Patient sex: M
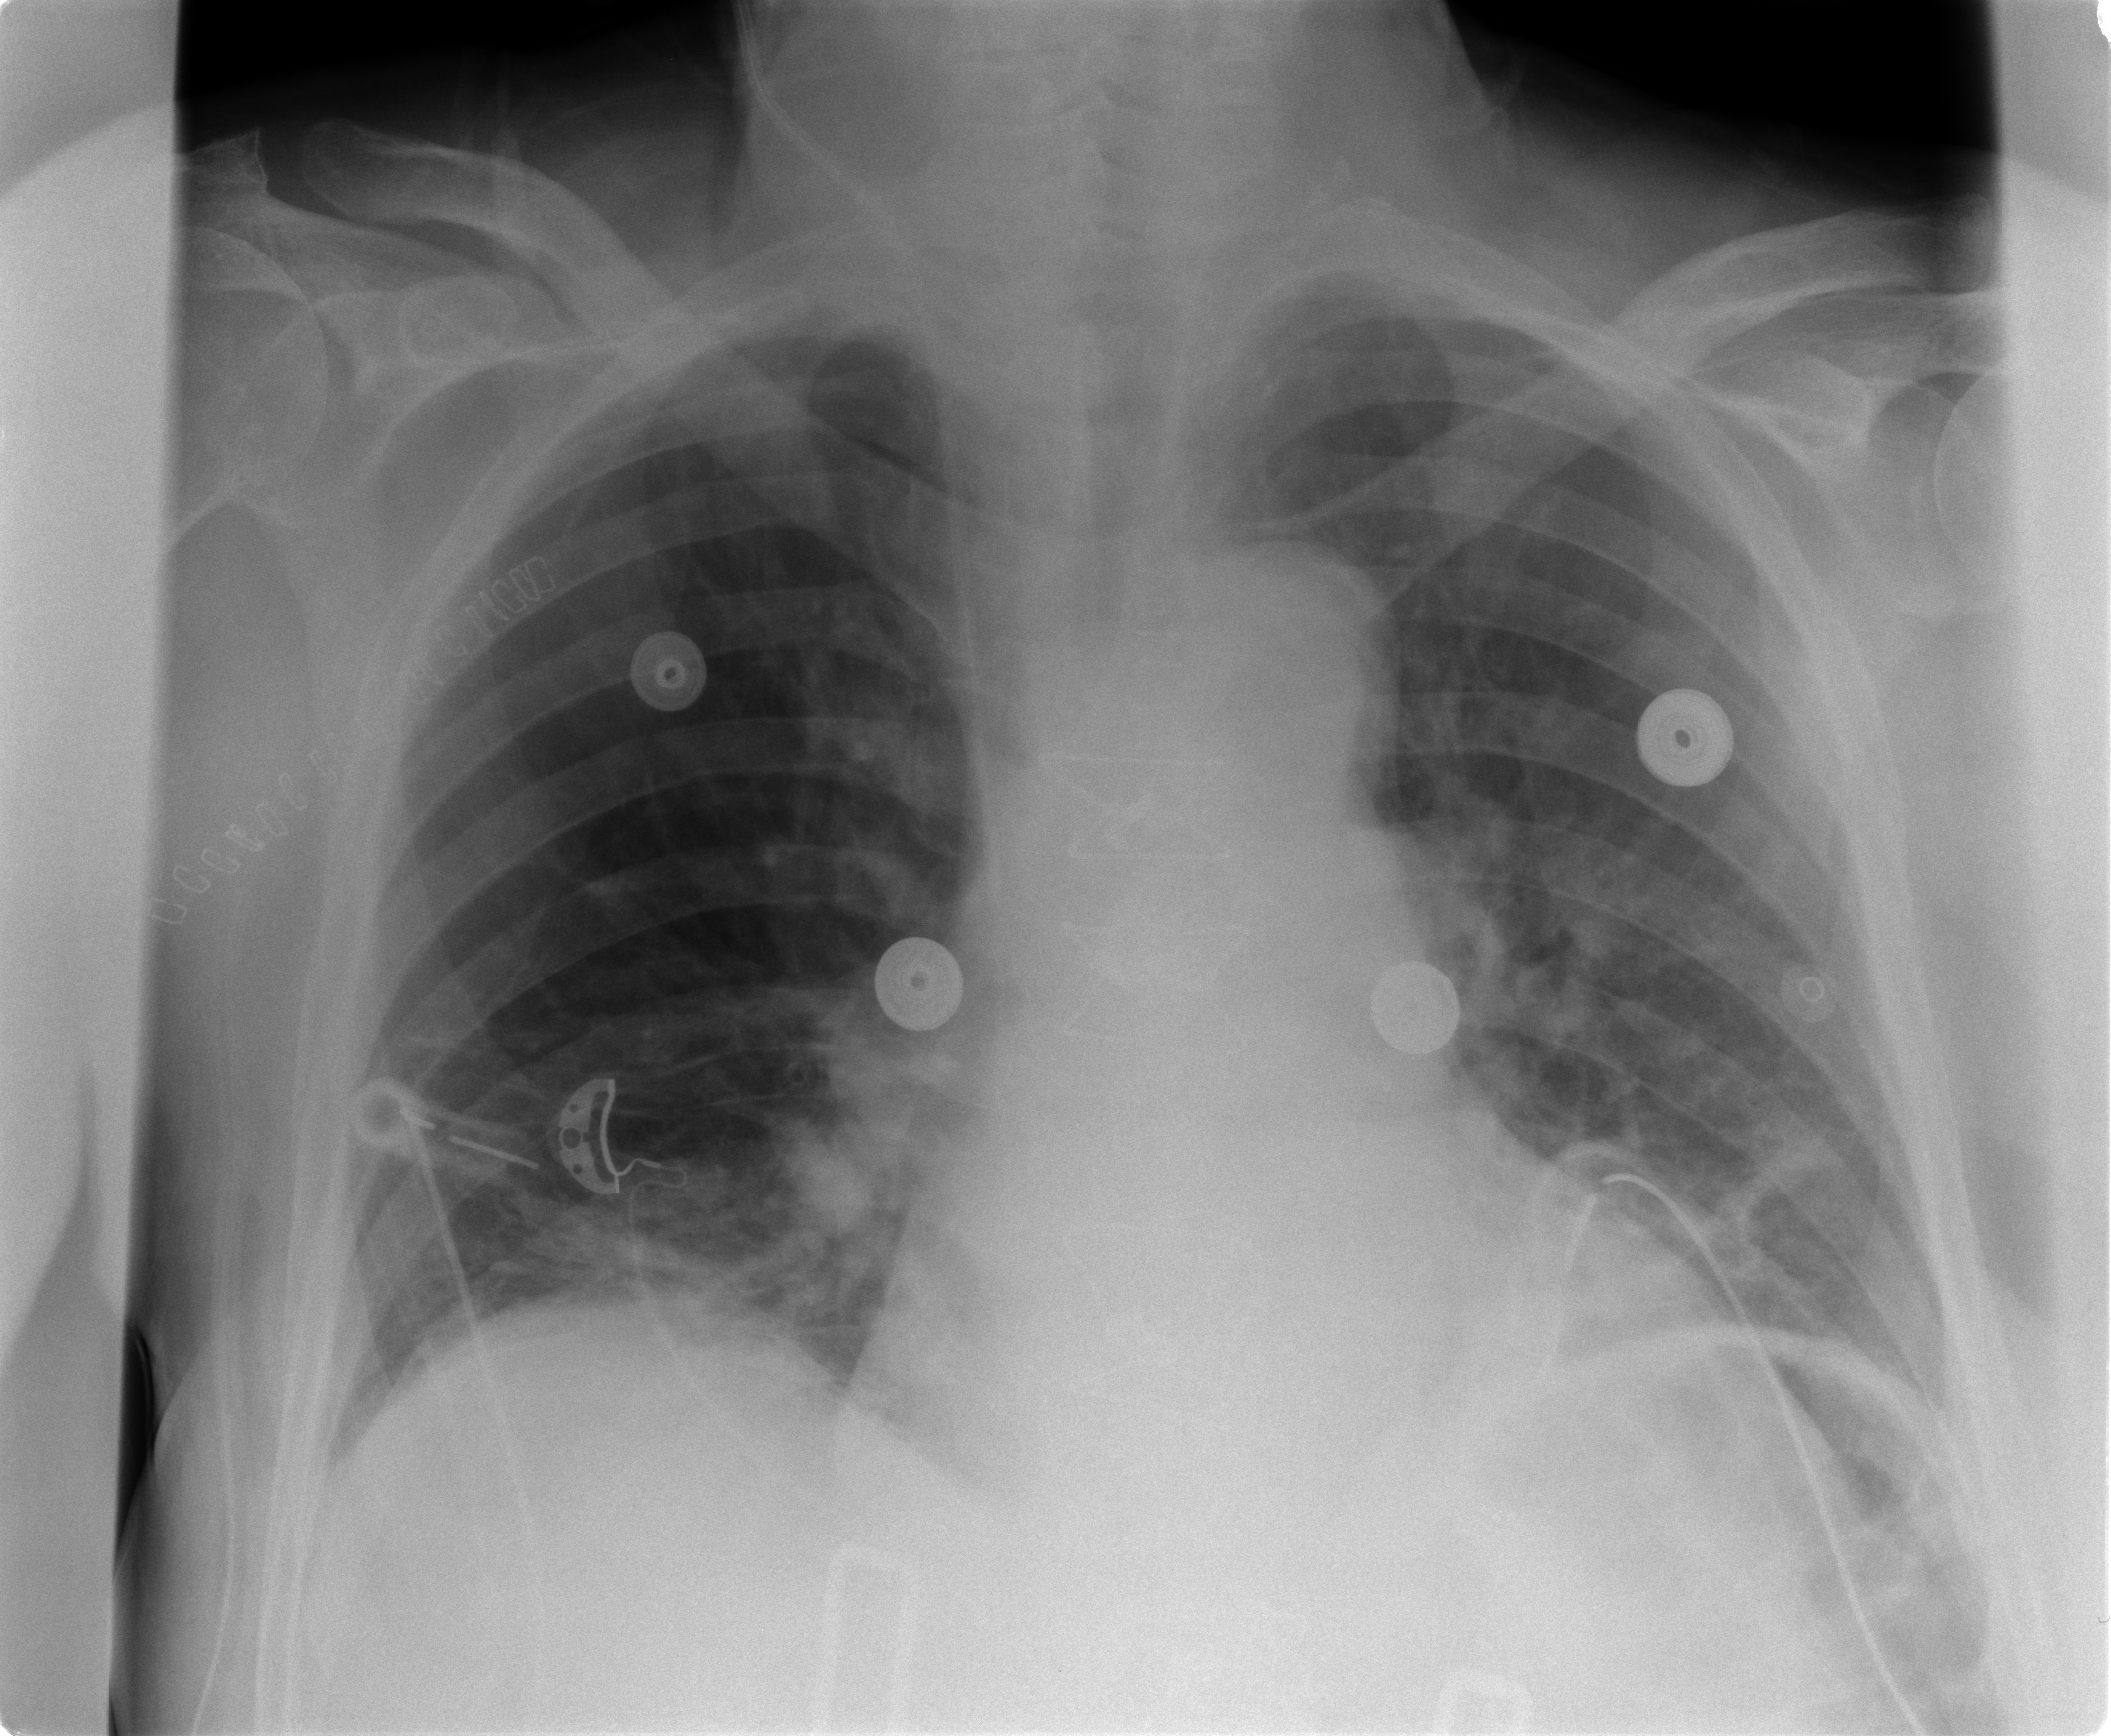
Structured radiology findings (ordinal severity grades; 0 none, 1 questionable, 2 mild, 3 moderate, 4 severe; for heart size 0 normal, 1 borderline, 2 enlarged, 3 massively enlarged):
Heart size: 2
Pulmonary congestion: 2
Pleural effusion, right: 0
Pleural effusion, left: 0
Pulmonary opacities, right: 0
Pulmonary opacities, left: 0
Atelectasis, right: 3
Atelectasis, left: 2